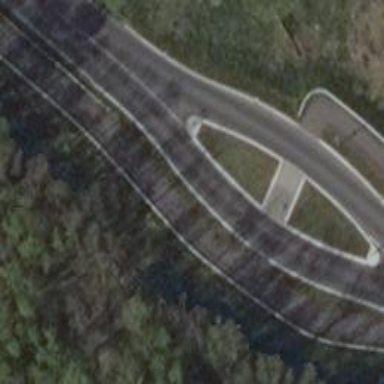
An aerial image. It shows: Asphalt path.